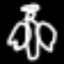
Label: angel